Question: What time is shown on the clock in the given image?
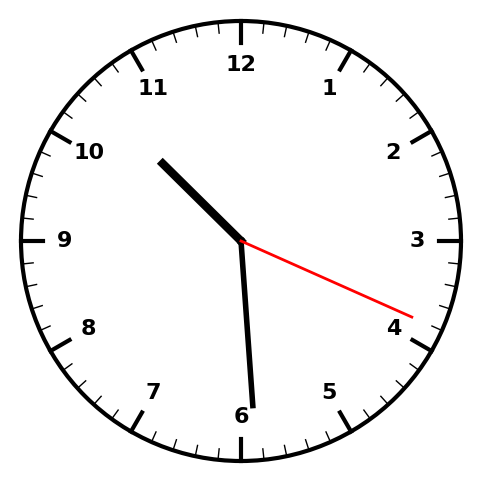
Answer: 10:29:19